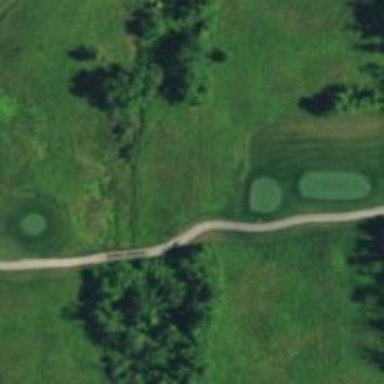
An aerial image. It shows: Service road with bridge used as golf cart path.